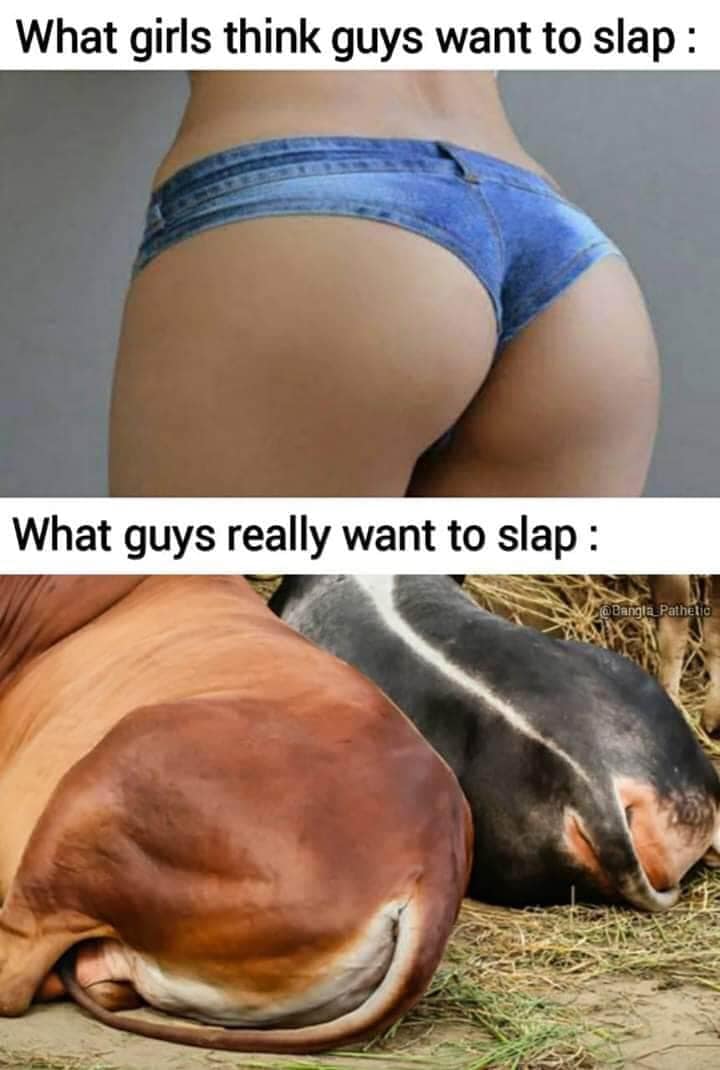
Caption: What girls think guys want to slap :    What guys really want to slap :
Label: hate